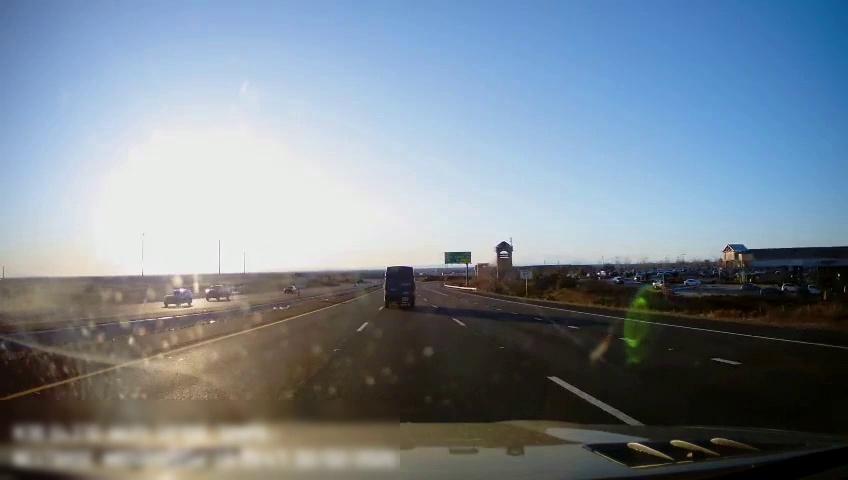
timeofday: Day
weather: Sunny
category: Drivable Space
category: Drivable Space
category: Vehicles | Truck
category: Vehicles | Car
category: Vehicles | SUV
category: Vehicles | SUV
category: Vehicles | SUV
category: Vehicles | Car
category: Vehicles | SUV
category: Vehicles | SUV
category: Vehicles | SUV
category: Vehicles | Car
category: Vehicles | Car
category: Lanes | Current Lane
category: Lanes | Current Lane
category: Lanes | Alternate Lane
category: Lanes | Alternate Lane
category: Lanes | Alternate Lane
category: Traffic | Signs